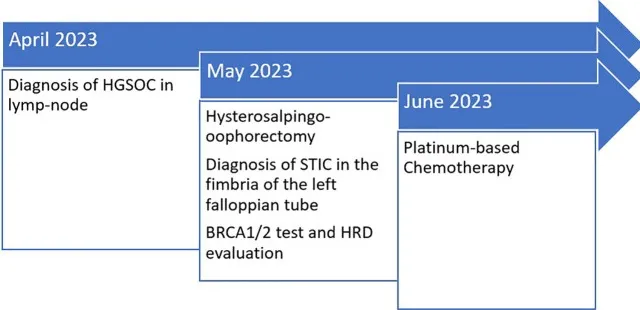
Timeline table.
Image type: chart (chart)